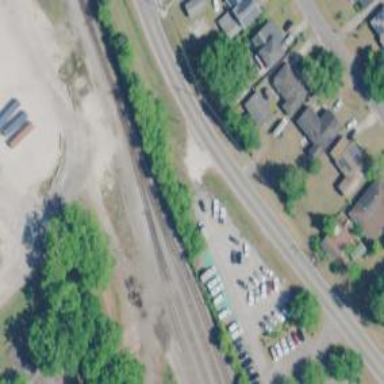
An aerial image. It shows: Rail spur service.